Interaction volume radius: 10 \u00c5
Interaction volume height: 10 \u00c5
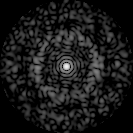
Disorder parameter: 0.8414